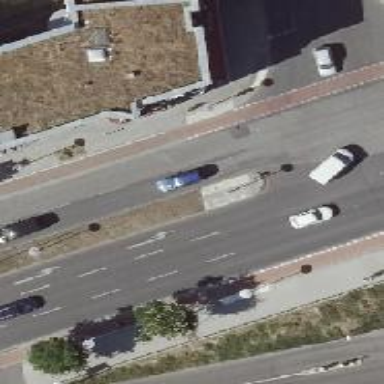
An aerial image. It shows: Unmarked road crossing.